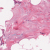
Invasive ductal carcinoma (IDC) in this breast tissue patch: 0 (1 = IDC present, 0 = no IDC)